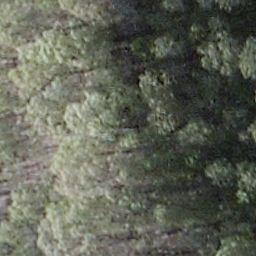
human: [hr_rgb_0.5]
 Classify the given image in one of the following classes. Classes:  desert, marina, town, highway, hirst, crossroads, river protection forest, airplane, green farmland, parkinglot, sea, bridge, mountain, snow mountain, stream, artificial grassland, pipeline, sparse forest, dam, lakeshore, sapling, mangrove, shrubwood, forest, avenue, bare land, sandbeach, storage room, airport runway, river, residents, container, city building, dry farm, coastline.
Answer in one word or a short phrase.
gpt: shrubwood